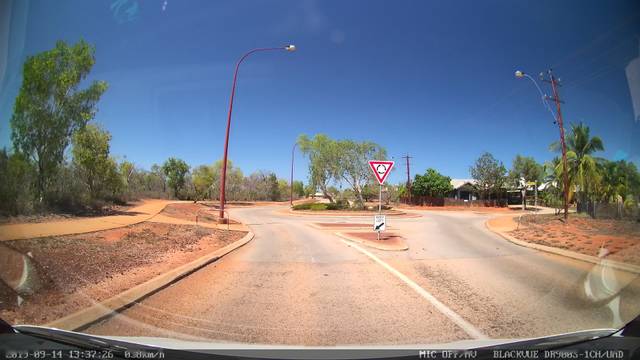
Region: Australia
Coordinates: -17.958, 122.214